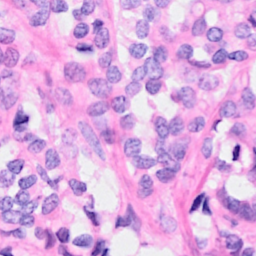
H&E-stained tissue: Breast